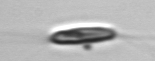
Label: Chrysochromulina